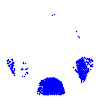
Particle: pion